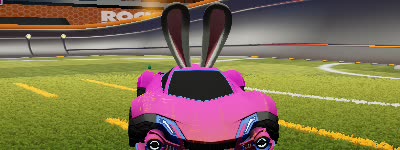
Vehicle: werewolf